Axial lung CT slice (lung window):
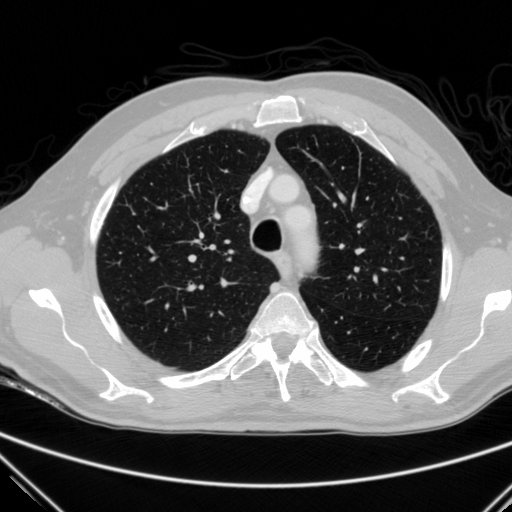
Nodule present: no